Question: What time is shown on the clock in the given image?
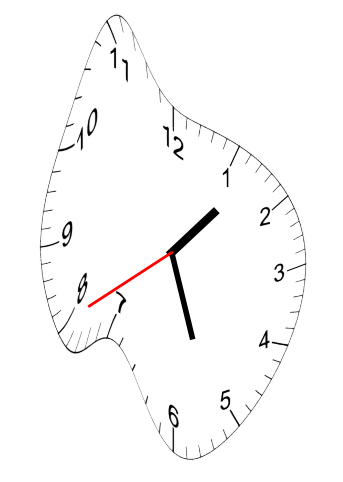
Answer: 01:26:40